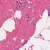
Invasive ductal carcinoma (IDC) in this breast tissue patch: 0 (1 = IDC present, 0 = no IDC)